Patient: sex M, age 63
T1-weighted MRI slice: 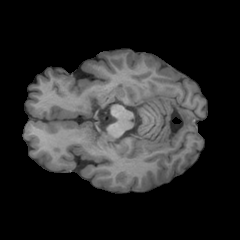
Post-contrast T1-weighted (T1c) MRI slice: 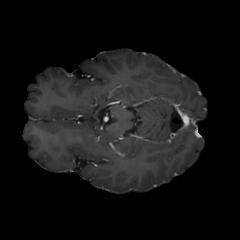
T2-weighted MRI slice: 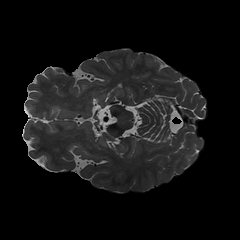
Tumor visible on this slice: no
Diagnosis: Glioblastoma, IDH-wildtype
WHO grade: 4